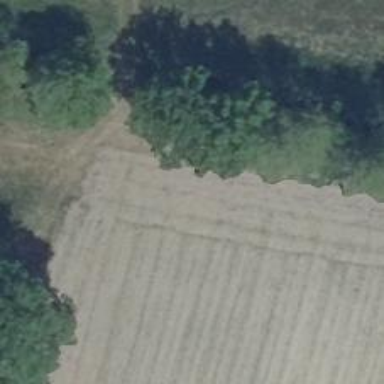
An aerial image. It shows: Row of deciduous broadleaved trees.